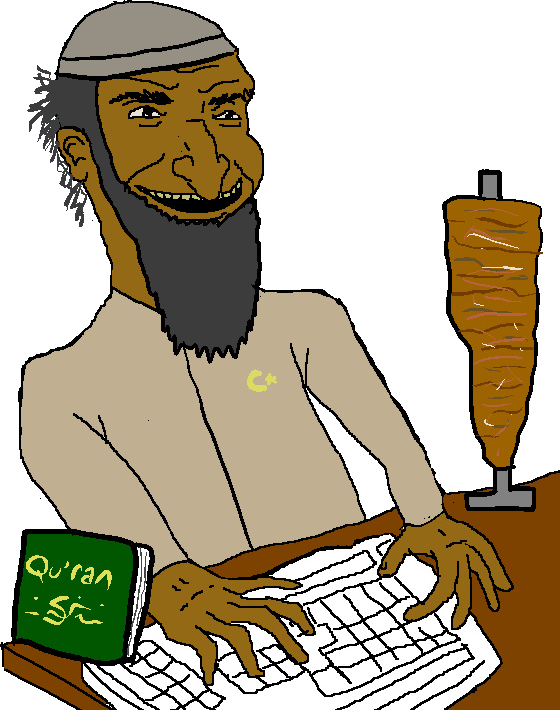
Label: 5_Bruce